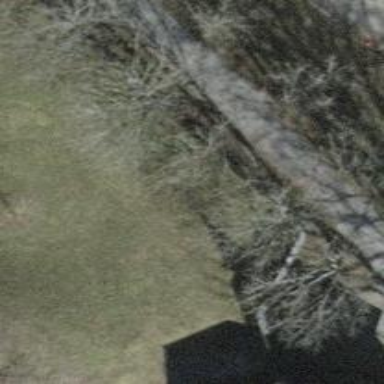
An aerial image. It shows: Wooden fence.